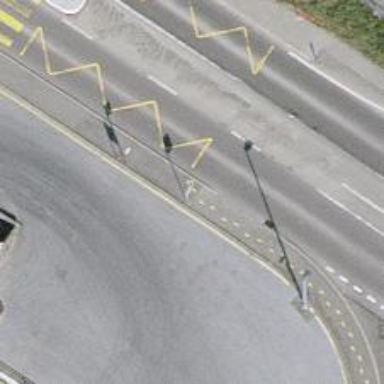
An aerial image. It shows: Sidewalk leading to platform for public transport.